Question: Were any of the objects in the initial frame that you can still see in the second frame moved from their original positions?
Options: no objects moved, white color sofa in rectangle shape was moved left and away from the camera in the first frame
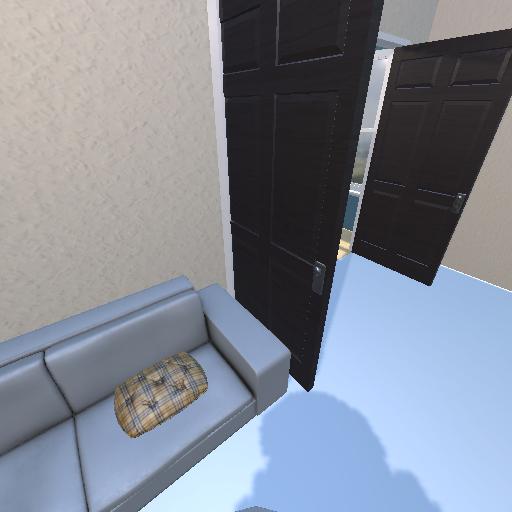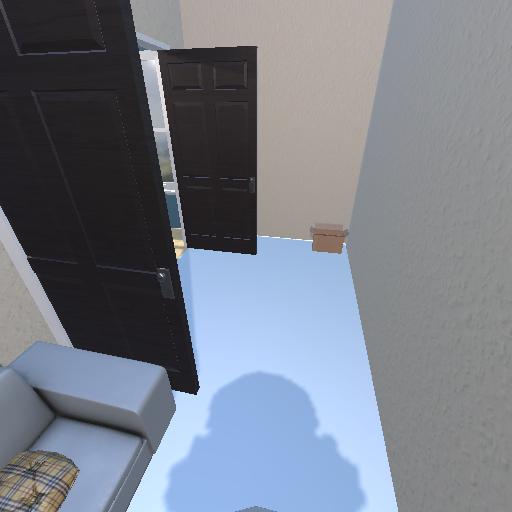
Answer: no objects moved